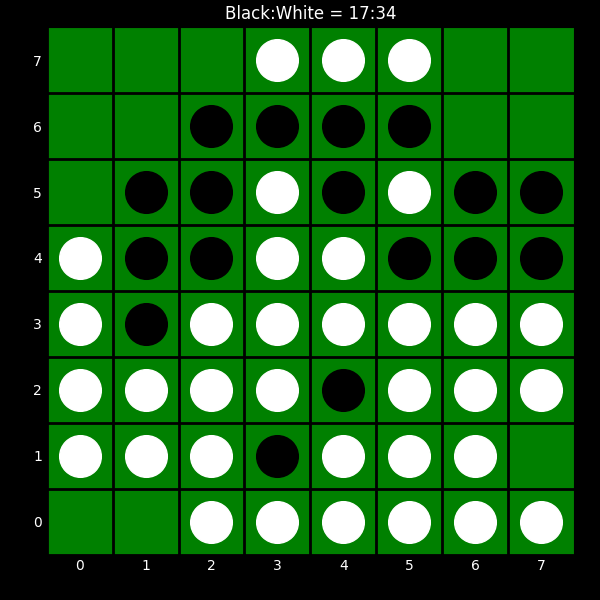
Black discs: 17
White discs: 34